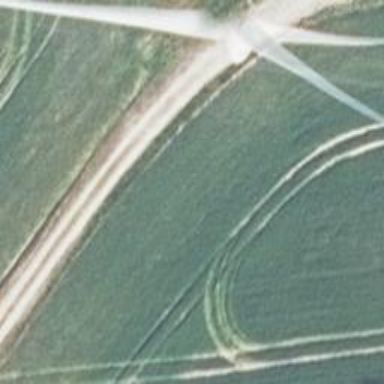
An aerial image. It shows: Gravel track with grade2 quality.